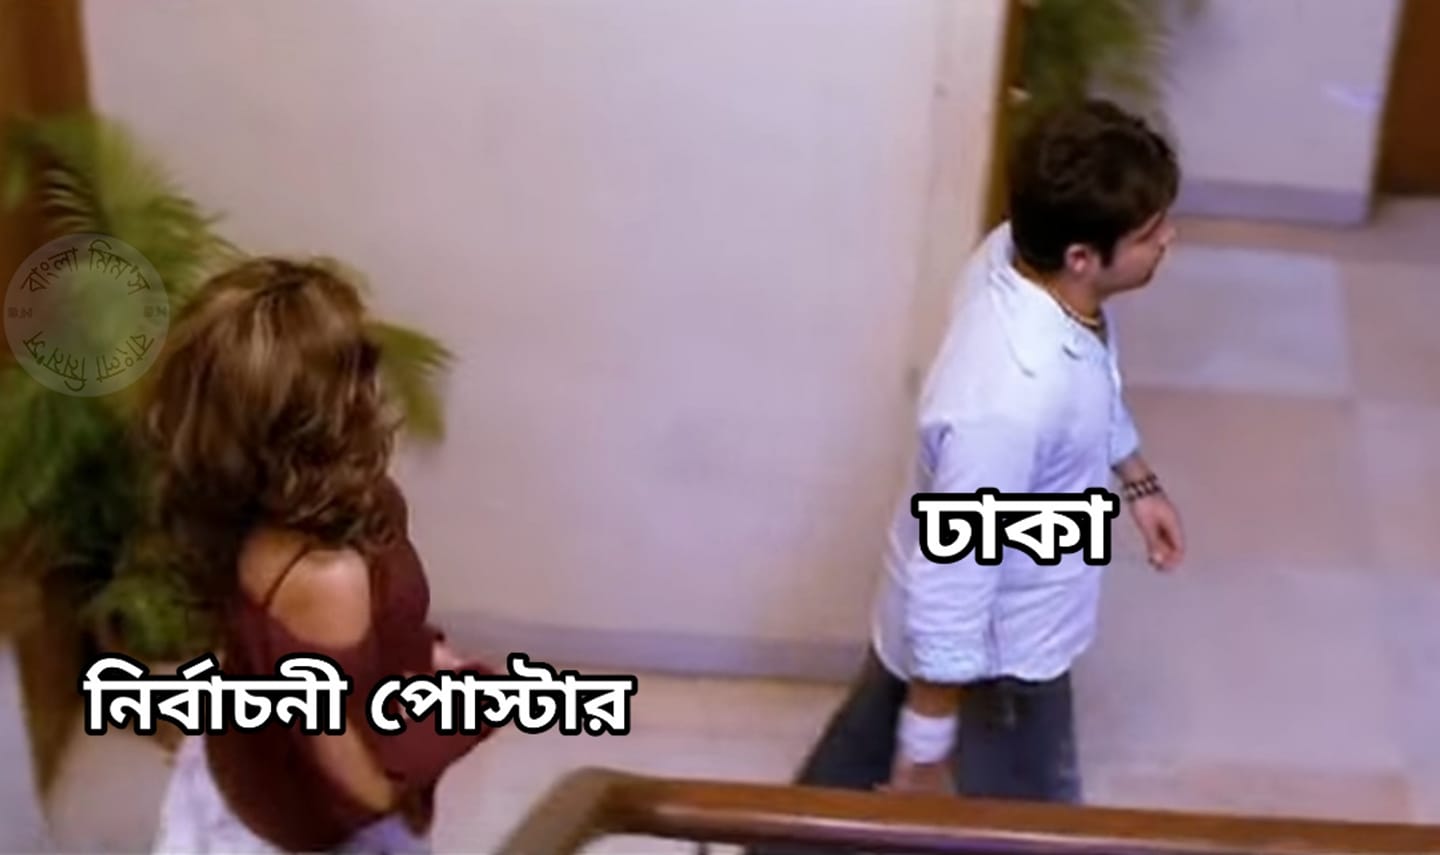
Text: নির্বাচনী পোস্টার ঢাকা
Label: Non Hate